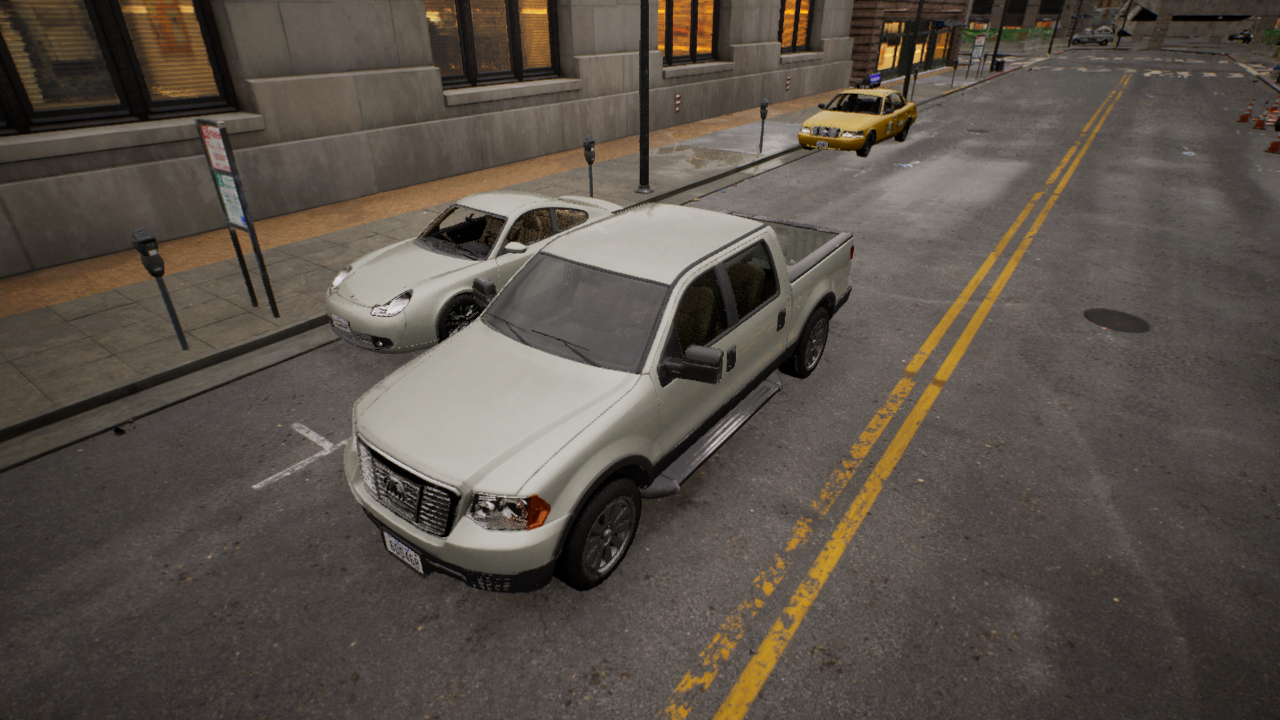
Venue: downtown
Lighting: golden hour
Vehicle rig: pickup